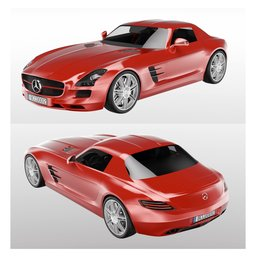
Label: mechanical